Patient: sex M, age 53
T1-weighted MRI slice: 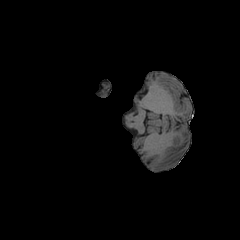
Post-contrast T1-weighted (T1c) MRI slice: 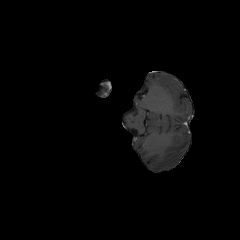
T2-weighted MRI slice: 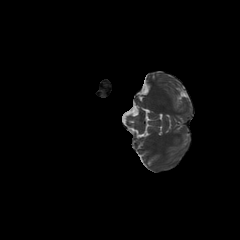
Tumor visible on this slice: no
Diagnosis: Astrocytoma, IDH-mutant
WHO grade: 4